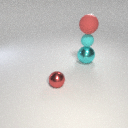
small cyan rubber sphere below large red rubber sphere